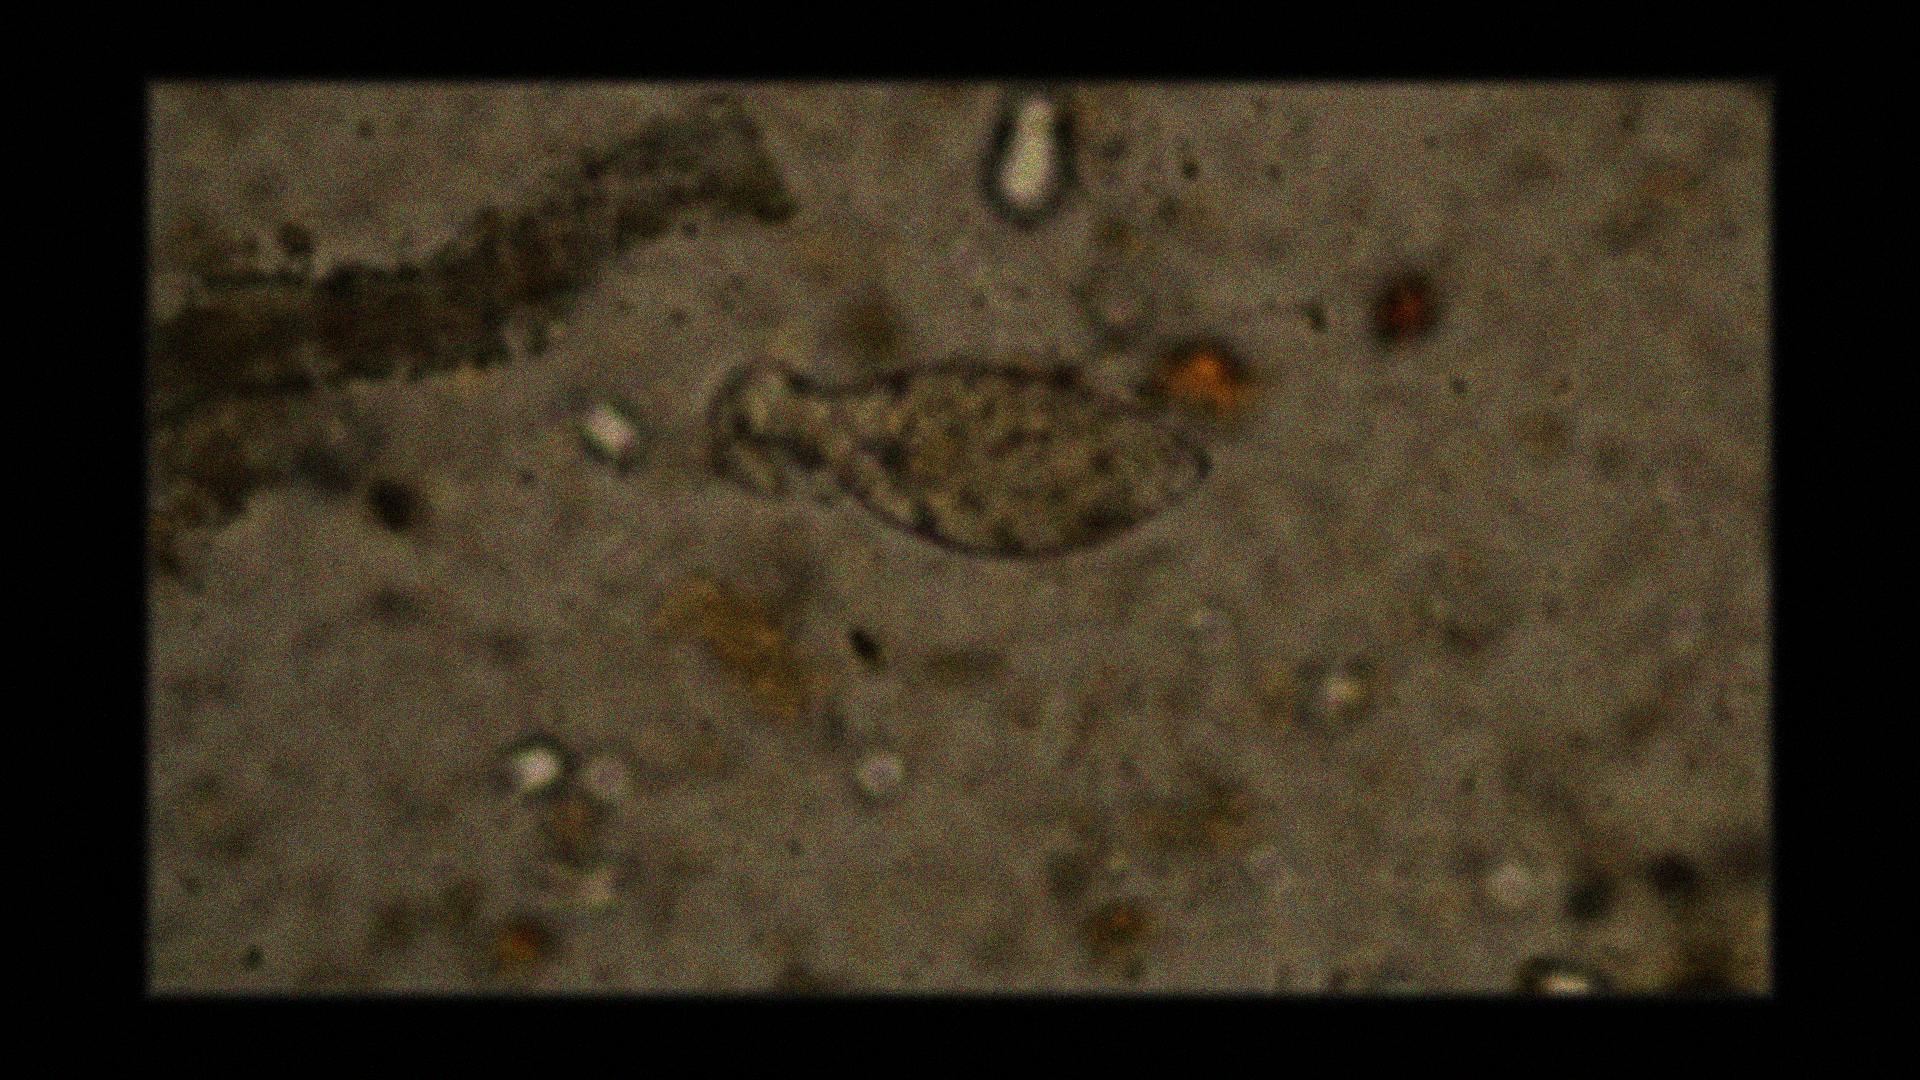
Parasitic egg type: Fasciolopsis buski